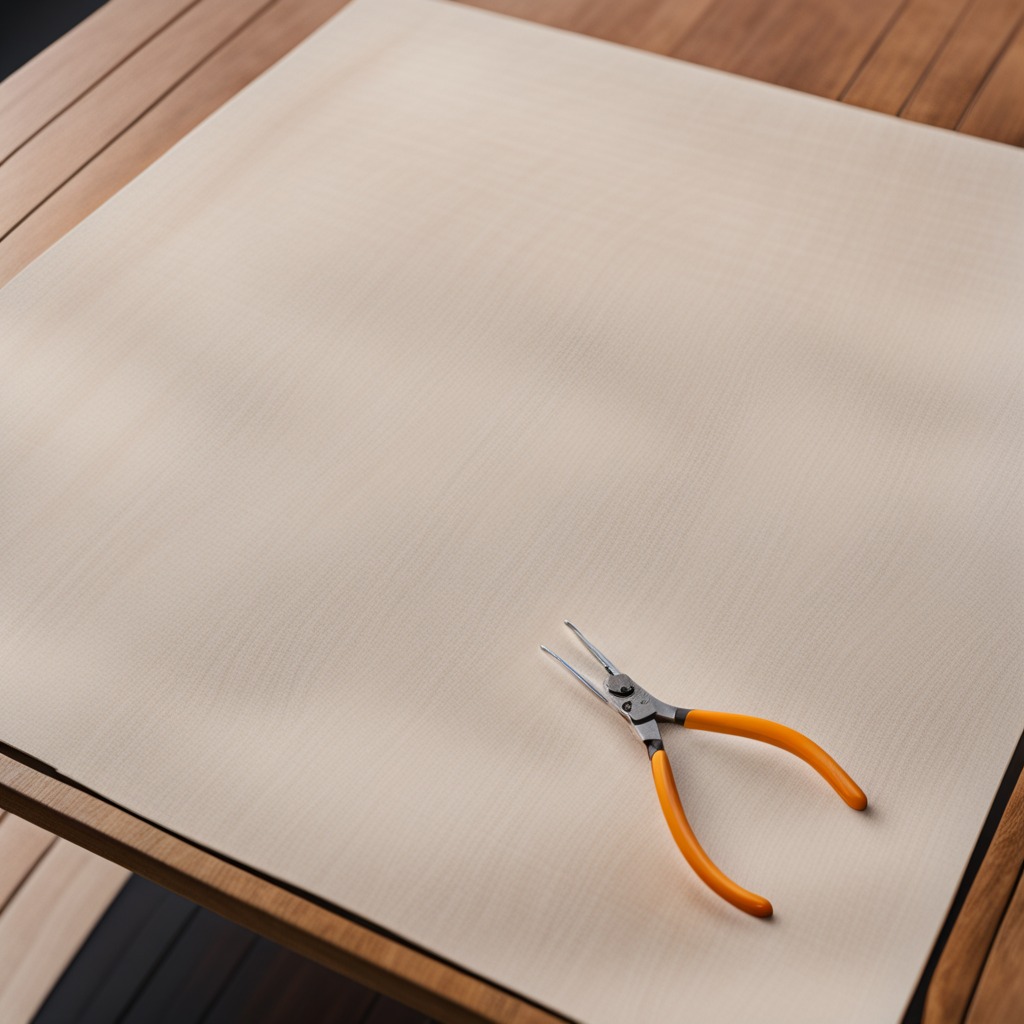
A plier is lying on a wooden table.